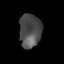
Tissue: lung
Cell type: T cells
Senescence score: 0.2115
Nuclear area (px): 724
Mean DAPI intensity: 77.224